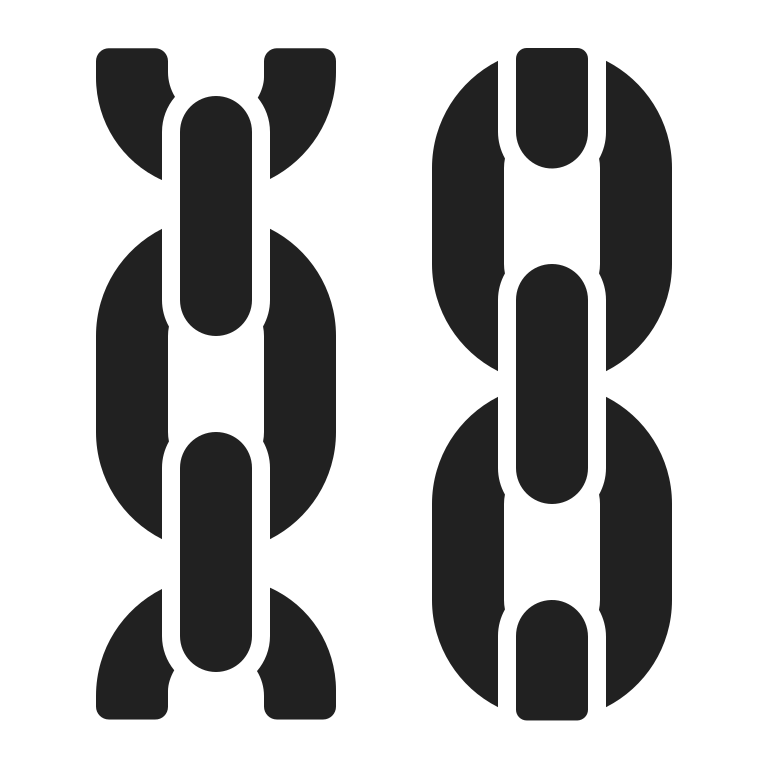
chains high contrast